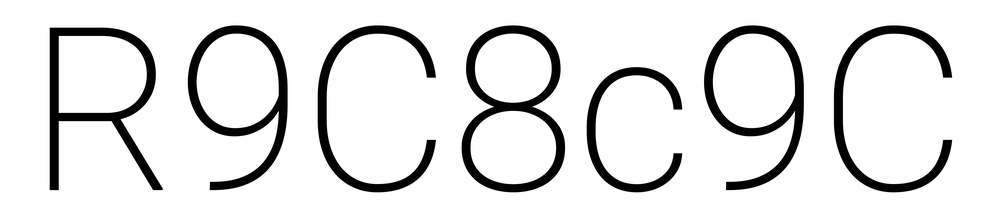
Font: Roboto_ExtraLight